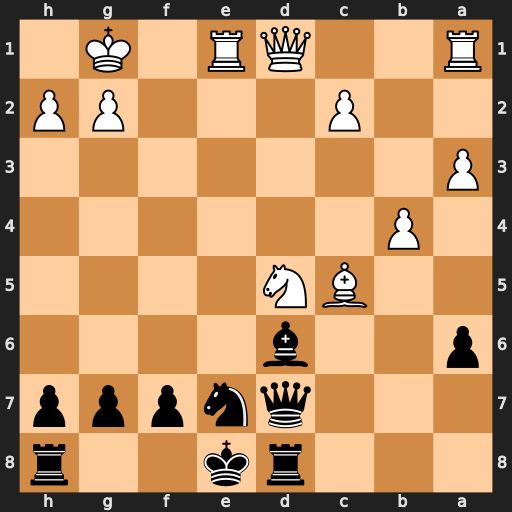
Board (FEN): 3rk2r/3qnppp/p2b4/2BN4/1P6/P7/2P3PP/R2QR1K1
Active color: b
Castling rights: k
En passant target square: -
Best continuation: Bxc5+ bxc5 Qxd5 Qxd5 Rxd5